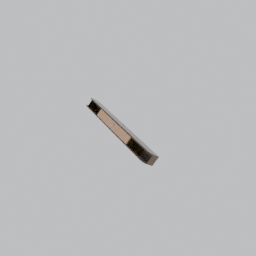
Label: furniture